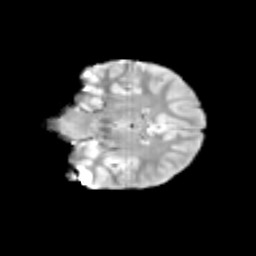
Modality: T2w
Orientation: coronal
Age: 10
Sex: female
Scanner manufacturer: siemens
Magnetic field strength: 3 T
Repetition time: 3.8 s
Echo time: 0.07 s